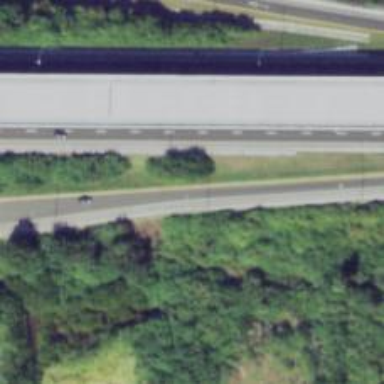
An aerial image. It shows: Motorway_link with asphalt surface and diamond junction.